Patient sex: M
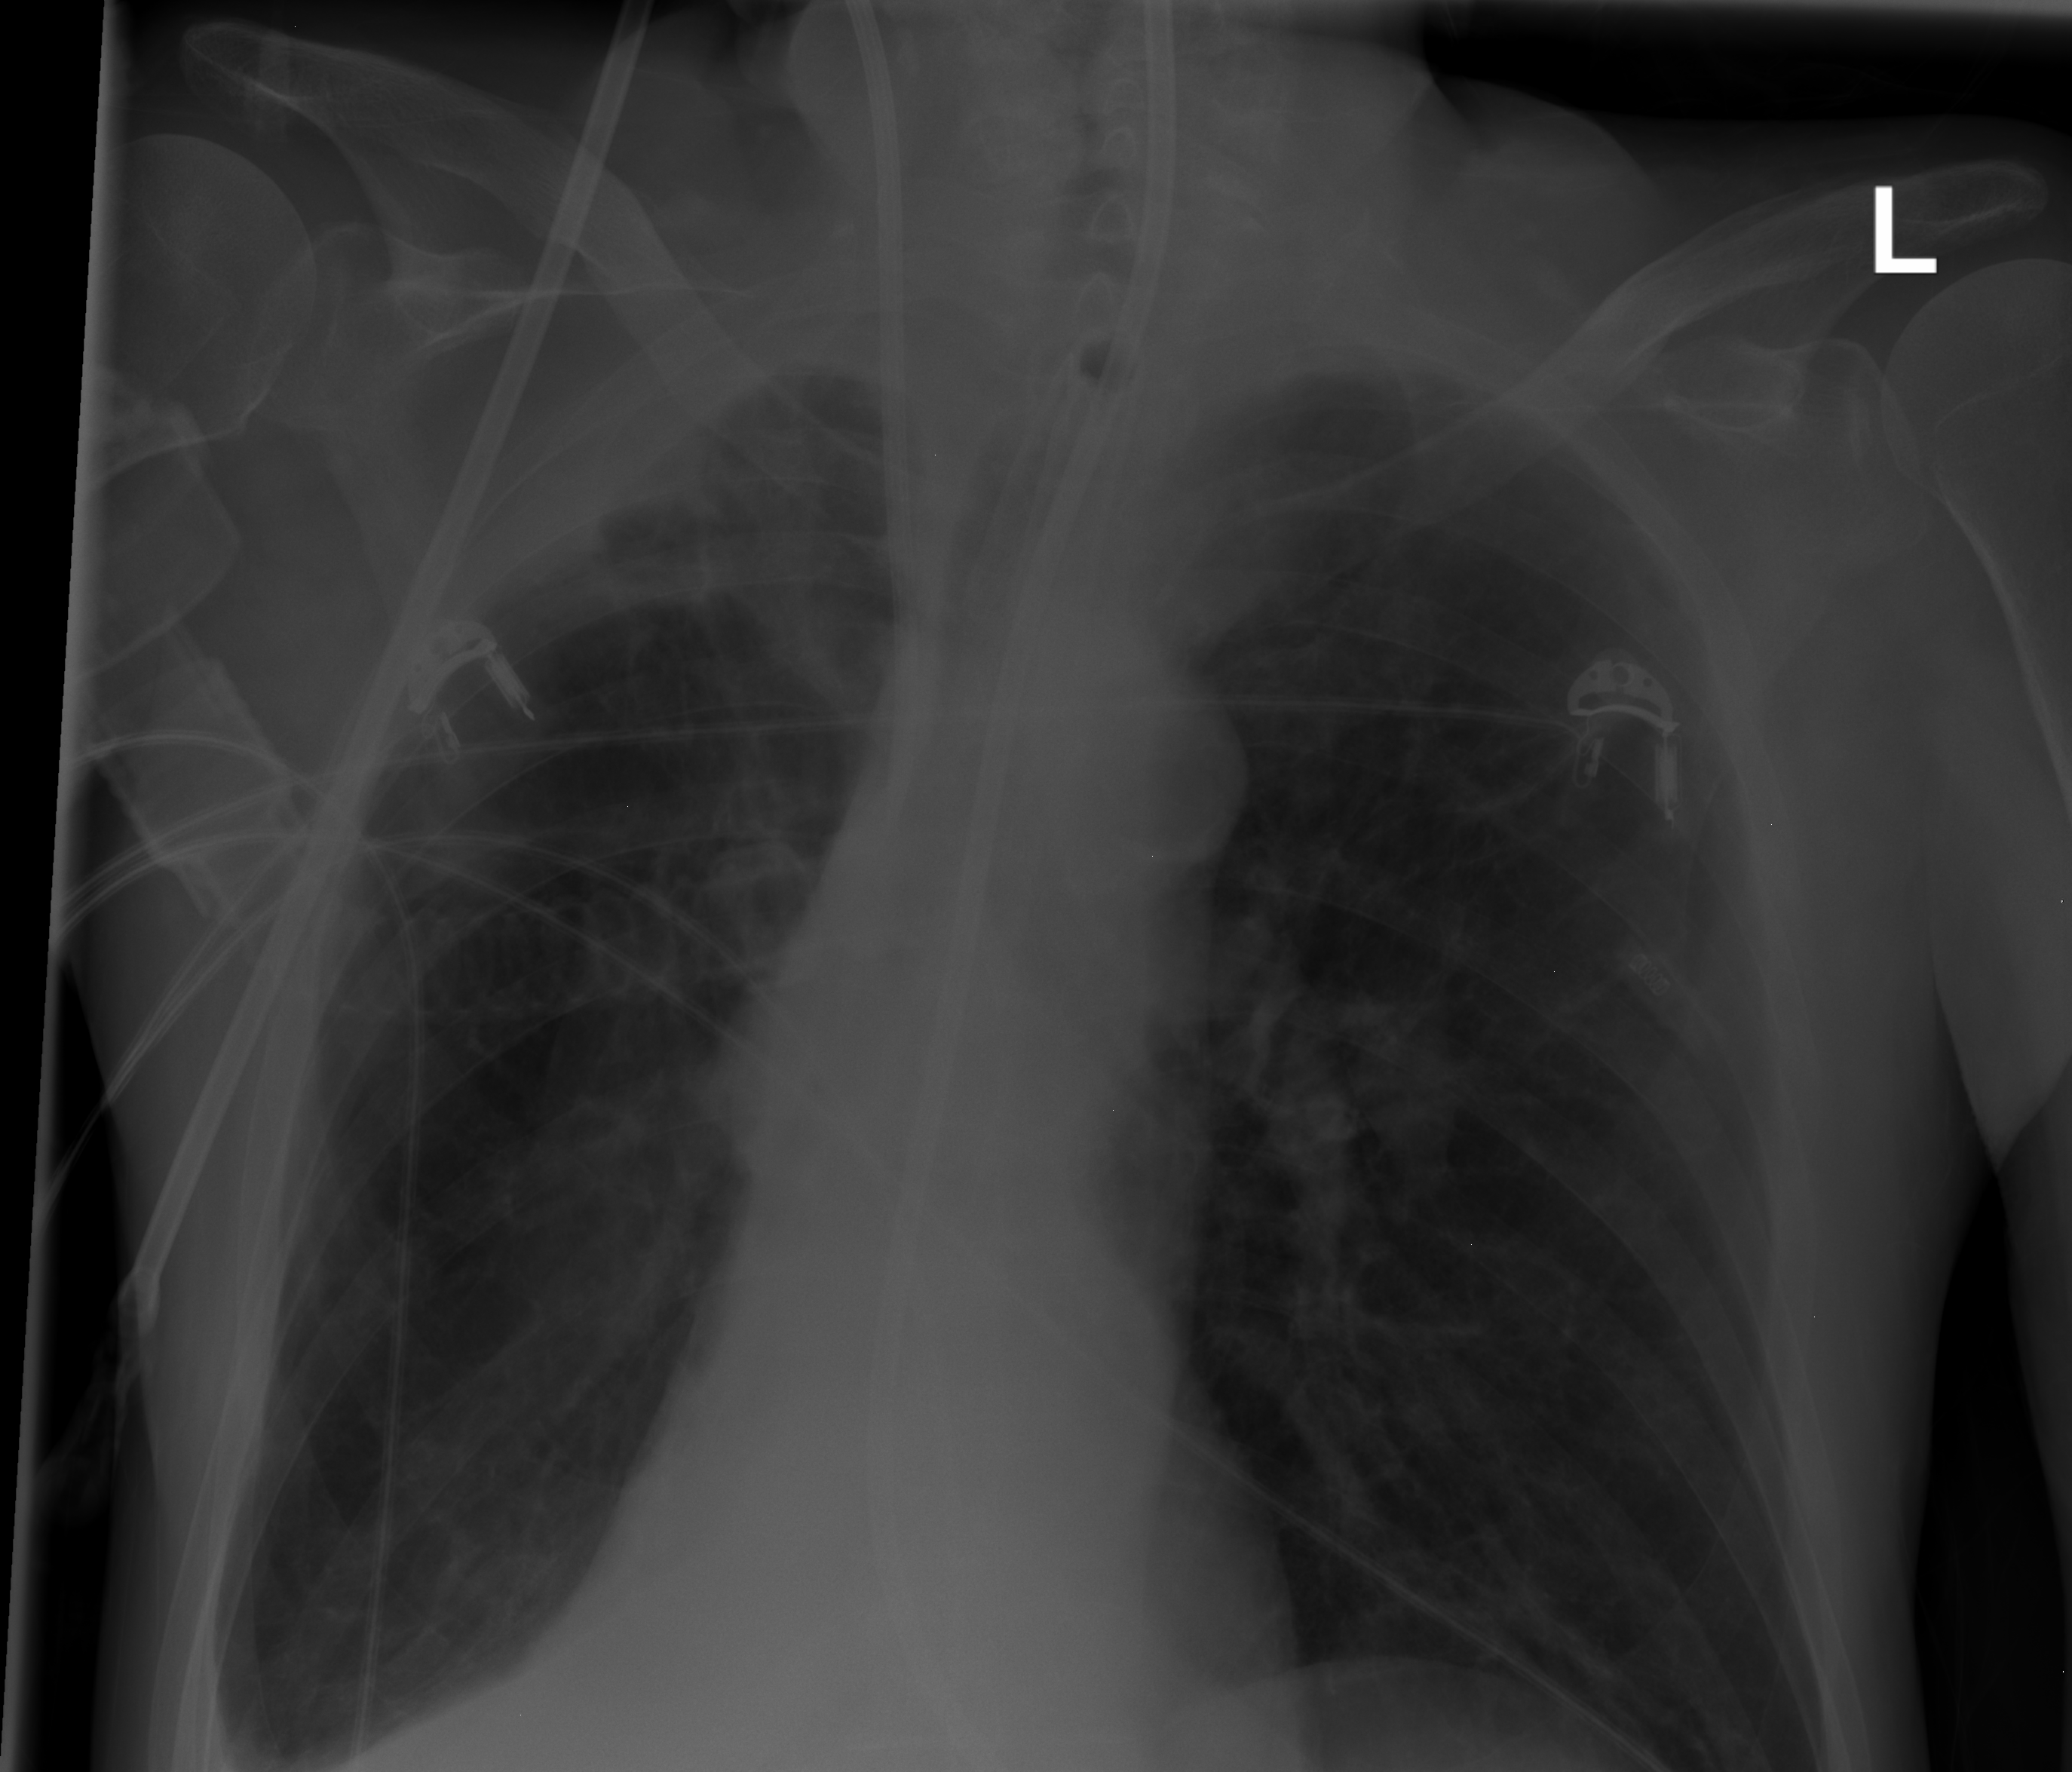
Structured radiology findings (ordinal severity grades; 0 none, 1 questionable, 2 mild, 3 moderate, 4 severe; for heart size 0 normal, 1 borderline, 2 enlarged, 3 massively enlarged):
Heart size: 0
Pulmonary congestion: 0
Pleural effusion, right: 2
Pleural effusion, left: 0
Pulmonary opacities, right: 0
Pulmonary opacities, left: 0
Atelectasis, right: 0
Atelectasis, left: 0